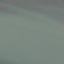
Label: SeaLake